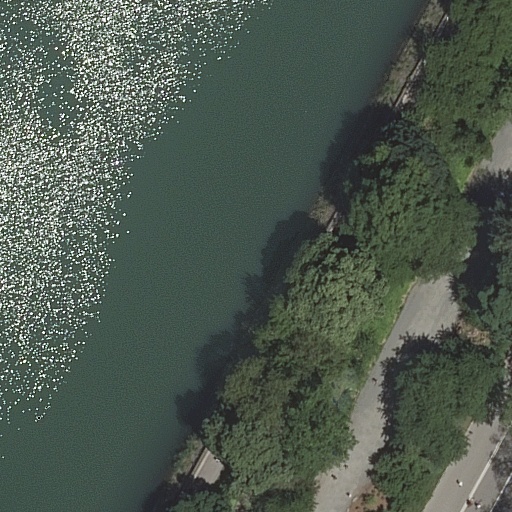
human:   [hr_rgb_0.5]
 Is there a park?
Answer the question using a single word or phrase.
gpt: yes

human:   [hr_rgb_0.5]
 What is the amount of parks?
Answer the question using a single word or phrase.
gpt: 1

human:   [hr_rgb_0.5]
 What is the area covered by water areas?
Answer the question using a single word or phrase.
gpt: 6006m2

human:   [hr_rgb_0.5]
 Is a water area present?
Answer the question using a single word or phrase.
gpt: yes

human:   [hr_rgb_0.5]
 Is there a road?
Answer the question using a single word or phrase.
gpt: yes

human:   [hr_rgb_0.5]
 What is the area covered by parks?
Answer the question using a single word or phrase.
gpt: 10631m2

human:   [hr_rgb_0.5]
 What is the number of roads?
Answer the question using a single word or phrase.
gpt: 5

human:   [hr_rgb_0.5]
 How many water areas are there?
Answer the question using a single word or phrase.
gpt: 1

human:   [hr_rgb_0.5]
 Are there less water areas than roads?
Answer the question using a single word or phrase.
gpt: yes

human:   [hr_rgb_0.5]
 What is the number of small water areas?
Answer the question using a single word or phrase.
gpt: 0

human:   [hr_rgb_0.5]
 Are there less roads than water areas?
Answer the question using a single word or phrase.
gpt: no

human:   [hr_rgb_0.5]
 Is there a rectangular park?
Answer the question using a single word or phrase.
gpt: yes

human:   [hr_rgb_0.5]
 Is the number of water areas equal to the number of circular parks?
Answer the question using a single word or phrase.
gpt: no

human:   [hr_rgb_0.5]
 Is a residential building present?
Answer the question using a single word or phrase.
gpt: no

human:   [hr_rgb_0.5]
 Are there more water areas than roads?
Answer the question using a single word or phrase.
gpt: no

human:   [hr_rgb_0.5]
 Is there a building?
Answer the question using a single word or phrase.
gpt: no

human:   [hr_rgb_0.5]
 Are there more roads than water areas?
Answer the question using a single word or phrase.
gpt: yes

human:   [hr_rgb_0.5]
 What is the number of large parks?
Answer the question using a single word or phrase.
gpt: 1

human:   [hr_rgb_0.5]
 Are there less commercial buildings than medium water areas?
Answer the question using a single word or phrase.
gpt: no

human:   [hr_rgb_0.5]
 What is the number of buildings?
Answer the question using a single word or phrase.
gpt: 0

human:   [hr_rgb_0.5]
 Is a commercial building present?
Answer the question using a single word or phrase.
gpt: no

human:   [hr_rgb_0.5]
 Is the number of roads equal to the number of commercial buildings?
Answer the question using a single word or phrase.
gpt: no

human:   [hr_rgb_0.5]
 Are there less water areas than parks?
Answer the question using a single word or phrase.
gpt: no

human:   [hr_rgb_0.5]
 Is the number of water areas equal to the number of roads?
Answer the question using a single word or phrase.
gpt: no

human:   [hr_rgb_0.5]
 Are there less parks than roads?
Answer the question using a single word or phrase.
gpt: yes

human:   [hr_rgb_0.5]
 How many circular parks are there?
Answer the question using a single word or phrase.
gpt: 0

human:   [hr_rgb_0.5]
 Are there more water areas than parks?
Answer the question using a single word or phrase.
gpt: no

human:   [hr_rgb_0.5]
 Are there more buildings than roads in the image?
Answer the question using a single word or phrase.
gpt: no

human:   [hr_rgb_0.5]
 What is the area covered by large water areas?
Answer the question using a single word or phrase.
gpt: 6006m2

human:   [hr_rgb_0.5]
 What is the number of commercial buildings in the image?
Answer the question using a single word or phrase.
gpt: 0

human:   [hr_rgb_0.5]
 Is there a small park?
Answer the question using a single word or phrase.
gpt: no

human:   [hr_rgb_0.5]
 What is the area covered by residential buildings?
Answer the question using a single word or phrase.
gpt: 0m2

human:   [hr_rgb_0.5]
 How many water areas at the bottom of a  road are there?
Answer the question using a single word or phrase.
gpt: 0

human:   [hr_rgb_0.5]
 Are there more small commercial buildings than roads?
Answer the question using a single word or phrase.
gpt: no

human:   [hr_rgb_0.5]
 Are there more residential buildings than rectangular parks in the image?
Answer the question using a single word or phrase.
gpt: no

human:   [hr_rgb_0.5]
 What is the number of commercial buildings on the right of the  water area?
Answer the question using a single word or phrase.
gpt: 0

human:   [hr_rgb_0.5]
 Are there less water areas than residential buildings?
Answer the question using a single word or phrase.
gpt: no

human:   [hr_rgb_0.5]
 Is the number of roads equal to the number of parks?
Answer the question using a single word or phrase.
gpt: no

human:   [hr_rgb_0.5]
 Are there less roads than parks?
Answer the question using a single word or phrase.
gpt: no

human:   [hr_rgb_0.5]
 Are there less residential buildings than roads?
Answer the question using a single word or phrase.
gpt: yes

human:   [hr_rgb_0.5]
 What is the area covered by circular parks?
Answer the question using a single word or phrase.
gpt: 0m2

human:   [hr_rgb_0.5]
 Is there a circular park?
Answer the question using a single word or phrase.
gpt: no

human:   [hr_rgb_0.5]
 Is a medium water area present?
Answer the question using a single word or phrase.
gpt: no

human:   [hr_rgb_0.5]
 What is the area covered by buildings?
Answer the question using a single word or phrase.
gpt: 0m2

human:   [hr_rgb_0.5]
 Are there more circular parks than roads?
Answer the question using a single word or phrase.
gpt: no

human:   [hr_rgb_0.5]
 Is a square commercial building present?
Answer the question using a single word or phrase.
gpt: no

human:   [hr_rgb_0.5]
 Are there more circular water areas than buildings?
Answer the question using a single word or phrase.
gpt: no

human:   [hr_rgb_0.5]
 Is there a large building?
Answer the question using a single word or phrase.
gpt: no

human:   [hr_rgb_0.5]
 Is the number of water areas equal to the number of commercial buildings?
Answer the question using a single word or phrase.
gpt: no

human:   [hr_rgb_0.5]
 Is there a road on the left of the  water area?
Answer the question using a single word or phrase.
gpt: no

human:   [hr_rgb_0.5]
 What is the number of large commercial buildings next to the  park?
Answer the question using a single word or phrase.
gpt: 0

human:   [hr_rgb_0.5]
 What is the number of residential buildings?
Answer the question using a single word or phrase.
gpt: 0

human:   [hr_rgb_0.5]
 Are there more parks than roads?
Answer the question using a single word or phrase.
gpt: no

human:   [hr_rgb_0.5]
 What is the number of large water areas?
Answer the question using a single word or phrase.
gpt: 1

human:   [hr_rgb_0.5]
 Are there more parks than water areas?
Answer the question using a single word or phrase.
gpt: no

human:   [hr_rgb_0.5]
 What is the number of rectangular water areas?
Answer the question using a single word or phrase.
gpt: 1

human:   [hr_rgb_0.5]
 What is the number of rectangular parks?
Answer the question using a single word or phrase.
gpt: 1

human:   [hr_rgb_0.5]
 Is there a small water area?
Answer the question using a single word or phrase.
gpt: no

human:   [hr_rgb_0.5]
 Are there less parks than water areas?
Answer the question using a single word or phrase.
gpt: no

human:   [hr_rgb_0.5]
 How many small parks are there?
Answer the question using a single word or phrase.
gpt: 0

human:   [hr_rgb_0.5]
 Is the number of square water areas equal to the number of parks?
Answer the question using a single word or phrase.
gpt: no

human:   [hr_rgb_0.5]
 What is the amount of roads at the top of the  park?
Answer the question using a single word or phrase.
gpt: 0

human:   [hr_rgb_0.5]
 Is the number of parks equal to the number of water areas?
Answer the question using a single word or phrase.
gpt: yes

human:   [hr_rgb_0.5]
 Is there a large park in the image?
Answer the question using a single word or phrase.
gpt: yes